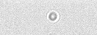
Label: camera_spot